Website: macys
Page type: customer-info-address
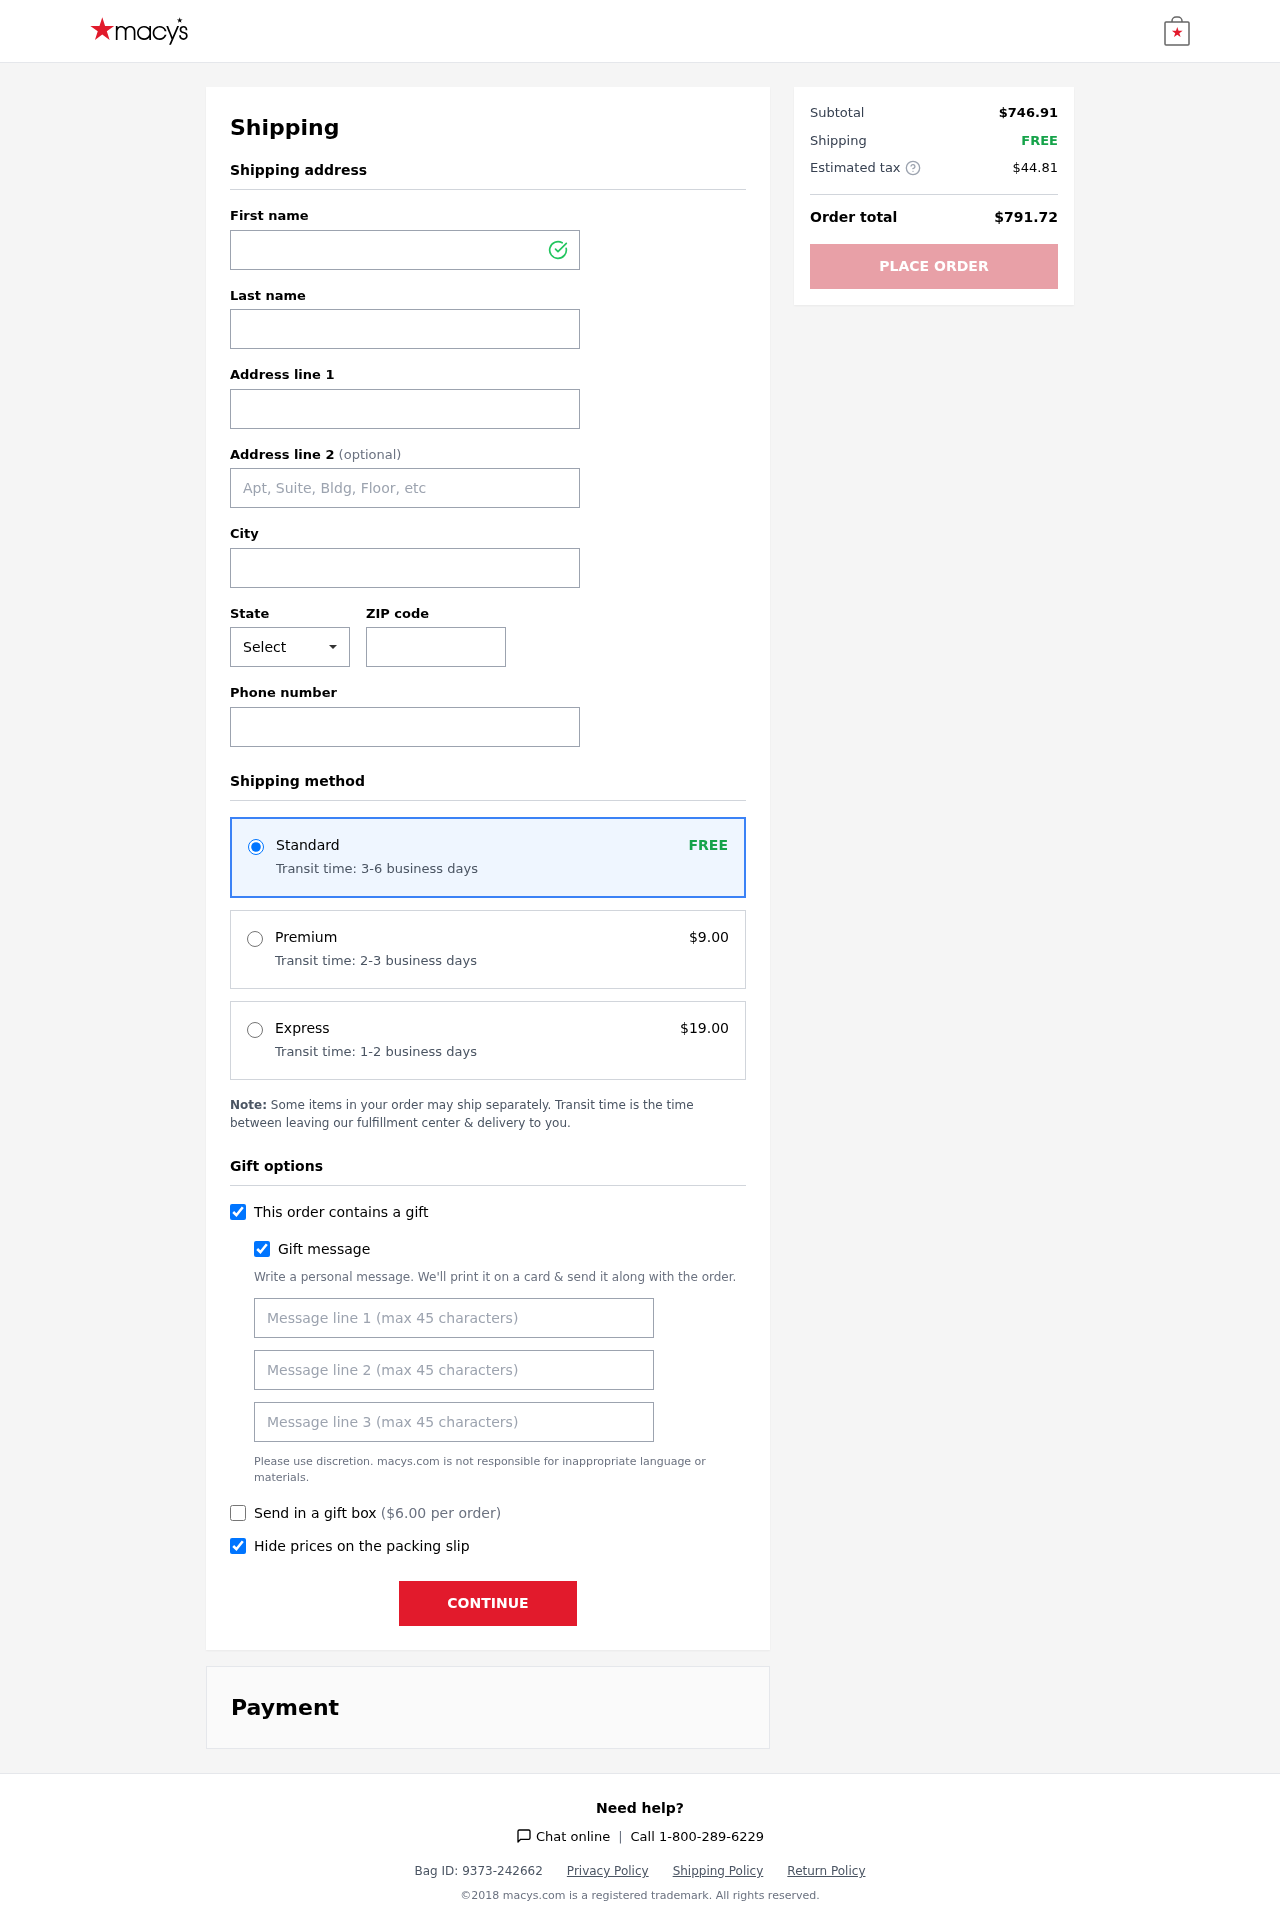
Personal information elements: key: PII_CITY
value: East Abigailfort
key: PII_FIRSTNAME
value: Jacqueline
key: PII_GIFT_MESSAGE
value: Hey Bryan! I thought this beautiful rug would be the perfect touch for your space—just like you, it adds warmth and style. Can’t wait to see it brighten up your home!  Jacqueline
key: PII_LASTNAME
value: Price
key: PII_PHONE
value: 5169008889
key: PII_POSTCODE
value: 22498
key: PII_STATE_ABBR
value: IA
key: PII_STREET
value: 6134 Erica Parks
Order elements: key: ORDER_SHIPPING_STANDARD
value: FREE
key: ORDER_SHIPPING_STANDARD_TIME
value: Transit time: 3-6 business days
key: ORDER_SHIPPING_PREMIUM
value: $9.00
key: ORDER_SHIPPING_PREMIUM_TIME
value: Transit time: 2-3 business days
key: ORDER_SHIPPING_EXPRESS
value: $19.00
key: ORDER_SHIPPING_EXPRESS_TIME
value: Transit time: 1-2 business days
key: ORDER_GIFT_BOX_FEE
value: $6.00
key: ORDER_SUBTOTAL
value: $746.91
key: ORDER_SHIPPING_COST
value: FREE
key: ORDER_TAX
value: $44.81
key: ORDER_TOTAL
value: $791.72